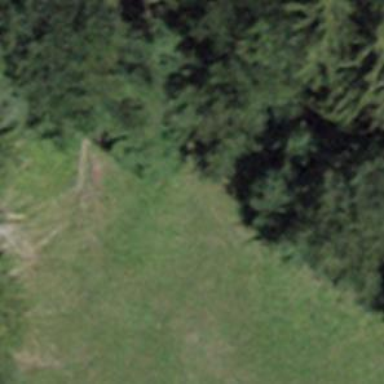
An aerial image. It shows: Grassy path.